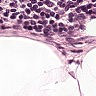
Metastatic tissue present: no